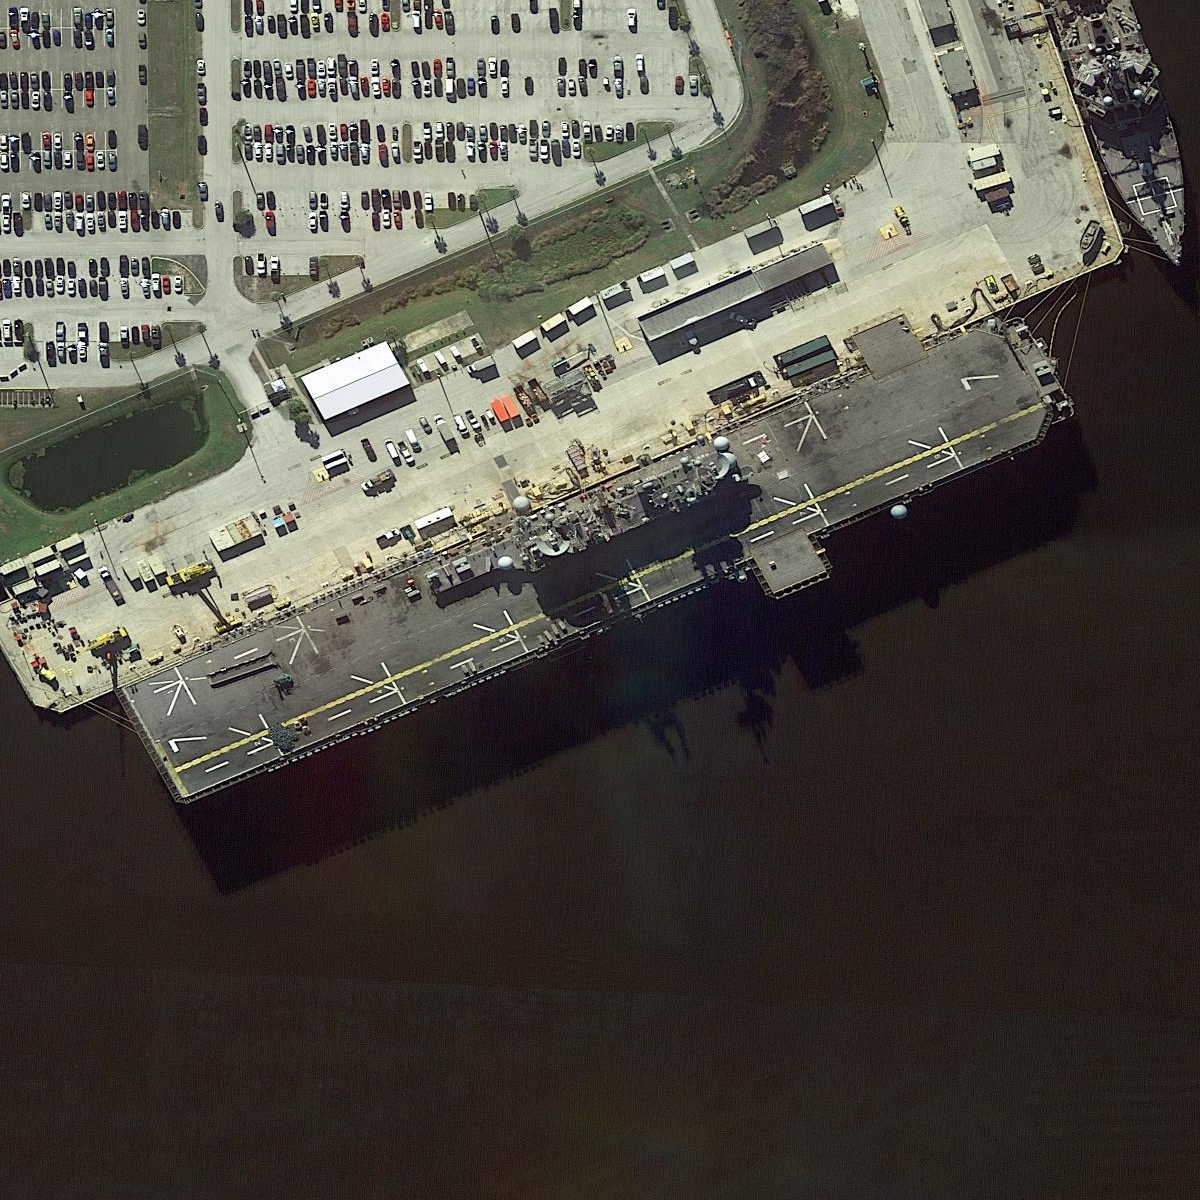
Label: assault